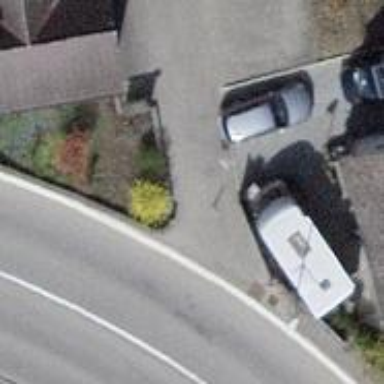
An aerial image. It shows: Bollard barrier.